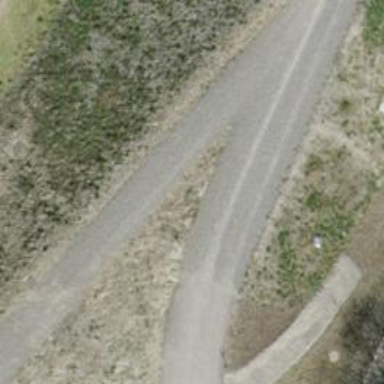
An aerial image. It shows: Service road with unpaved surface.